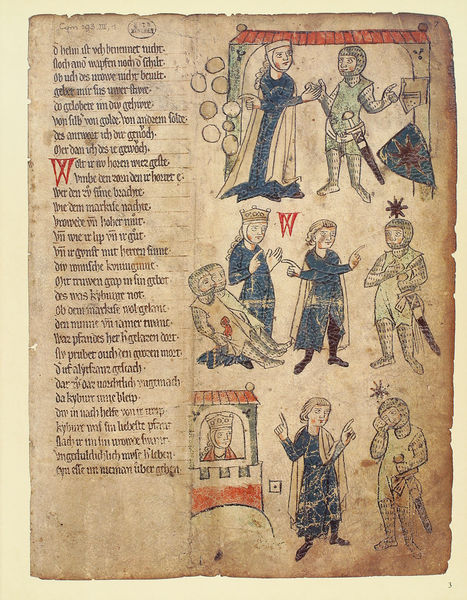
Titel: Willehalm - Handschrift
Künstler: Wolfram von Eschenbach
Standort: Herstellungsort: Quedlinburg (EU - D - Sachsen-Anhalt)
Institution: München, Bayerische Staatsbibliothek
Schlagwörter: blau, frau, schwarz, zeichnung, dame, arme, diener, steine, schrift, könig, zeigen, buch, burg, stern, druck, seite, schwert, text, buchstaben, reihe, ritter, rüstung, buchdruck, wappen, profan, sage, mittelalter, königin, burgfräulein, zeichnungen, latein, wörter, buchmalerei, minne, vogelweide, burgfrau, w, fiinger